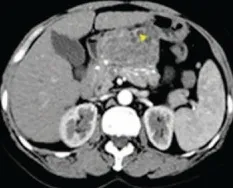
Abdominal CT demonstrating a heterogenous mass (arrow) at the neck and body of the pancreas, adjacent to the descending portion of duodenum and the lesser curvature of the gastric body. The mass, cystic wall (arrowhead), and internal division (arrow) could be seen intensified on contrast-enhanced CT images compared with those on precontrast images (B and C). CT = computed tomography.
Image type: radiology (ct)